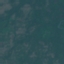
Land use / land cover class: HerbaceousVegetation